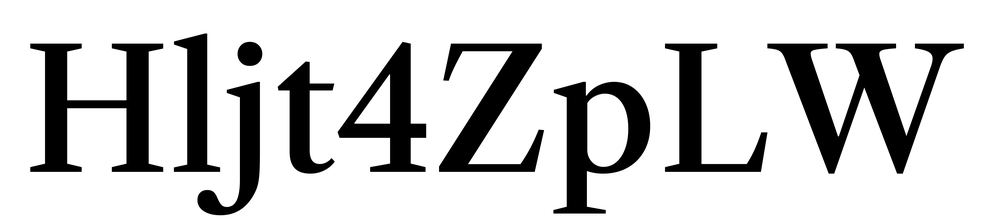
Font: LibreCaslonText_Medium